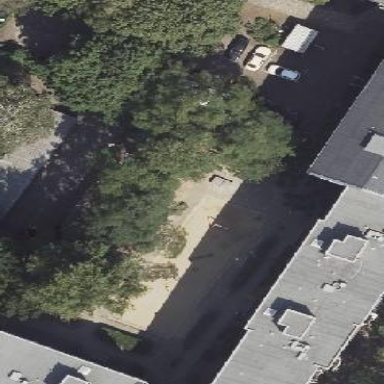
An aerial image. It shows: Group of garages.